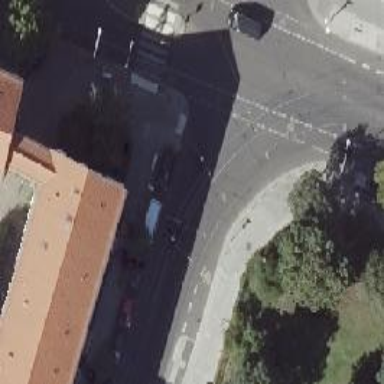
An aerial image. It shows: Unmarked crossing with kerb extension to the right.